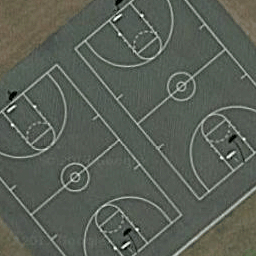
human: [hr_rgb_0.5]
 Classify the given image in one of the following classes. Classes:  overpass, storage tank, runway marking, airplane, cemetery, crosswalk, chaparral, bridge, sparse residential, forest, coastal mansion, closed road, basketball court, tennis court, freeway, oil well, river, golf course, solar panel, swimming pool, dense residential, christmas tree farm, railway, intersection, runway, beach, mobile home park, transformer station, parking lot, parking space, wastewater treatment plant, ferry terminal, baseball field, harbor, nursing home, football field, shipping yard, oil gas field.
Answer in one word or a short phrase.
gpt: basketball court